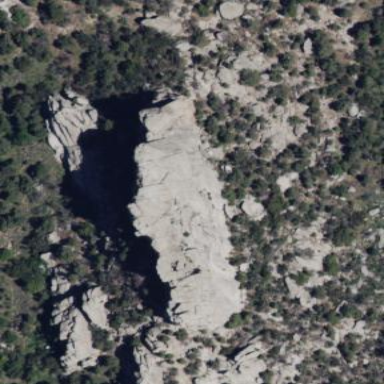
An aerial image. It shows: Landscape dominated by bare rock.